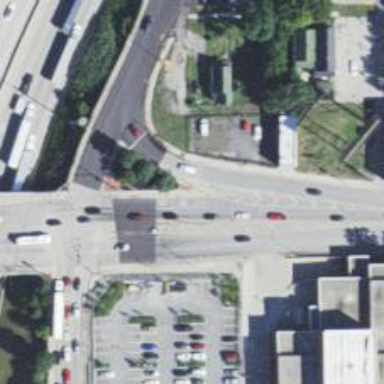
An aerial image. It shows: Footway located on traffic island.